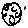
Label: moon